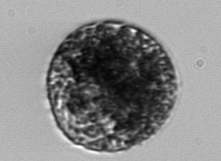
Label: Vicicitus_globosus